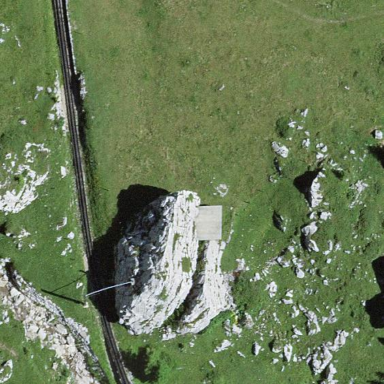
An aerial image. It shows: Natural rock formation.